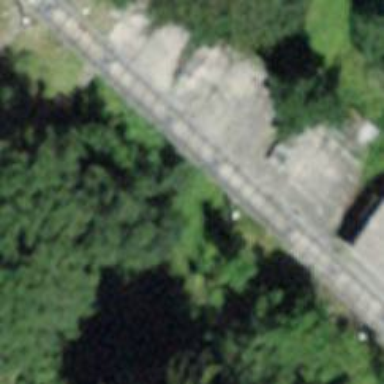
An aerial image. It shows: Abandoned railway.